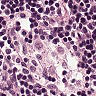
Metastatic tissue present: no